八年级 · 组合几何学
如图, 正方形 $A B C D$ 的边长为 1 , 其面积记为 $S_{1}$, 以 $C D$ 为斜边作等腰直角三角形, 以该等腰直角三角形的一条直角边为边向外作正方形, 其面积记为 $S_{2}, \ldots$ 按此规律继续下去, 则 $S_{9}$ 的值为 ( )

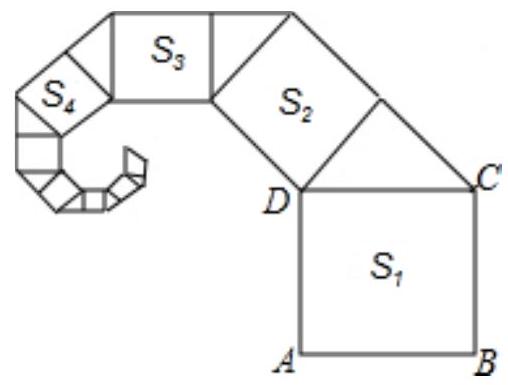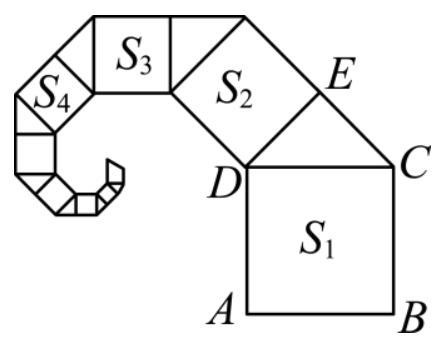
A. $\left(\frac{1}{2}\right)^{9}$
B. $\left(\frac{1}{2}\right)^{8}$
C. $\left(\frac{\sqrt{2}}{2}\right)^{9}$
D. $\left(\frac{\sqrt{2}}{2}\right)^{8}$
答案: B
解析: 在图中标上字母 $E$, 如图所示.

$\because$ 正方形 $A B C D$ 的边长为 $1, \triangle C D E$ 为等腰直角三角形,
$\therefore D E^{2}+C E^{2}=C D^{2}, D E=C E$,

$\therefore S_{2}+S_{2}=S_{1}$.

观察, 发现规律: $S_{1}=1^{2}=1, S_{2}=\frac{1}{2} S_{1}=\frac{1}{2}, S_{3}=\frac{1}{2} S_{2}=\frac{1}{4}, S_{4}=\frac{1}{2} S_{3}=\frac{1}{8}, \ldots$,

$\therefore S_{n}=\left(\frac{1}{2}\right)^{n-1}$.

当 $n=9$ 时,$S_{9}=\left(\frac{1}{2}\right)^{9-1}=\left(\frac{1}{2}\right)^{8}$,

故选: $B$.